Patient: sex F, age 22
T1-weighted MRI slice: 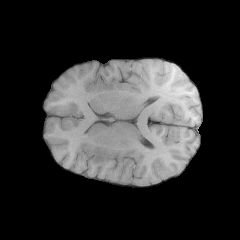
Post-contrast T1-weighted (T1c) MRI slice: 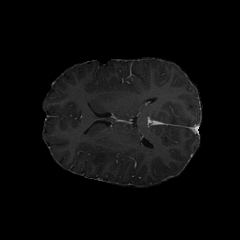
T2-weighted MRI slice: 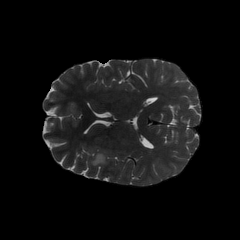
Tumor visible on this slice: yes
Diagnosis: Astrocytoma, IDH-mutant
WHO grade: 2